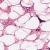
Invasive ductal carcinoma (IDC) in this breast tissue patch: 0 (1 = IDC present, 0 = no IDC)